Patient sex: M
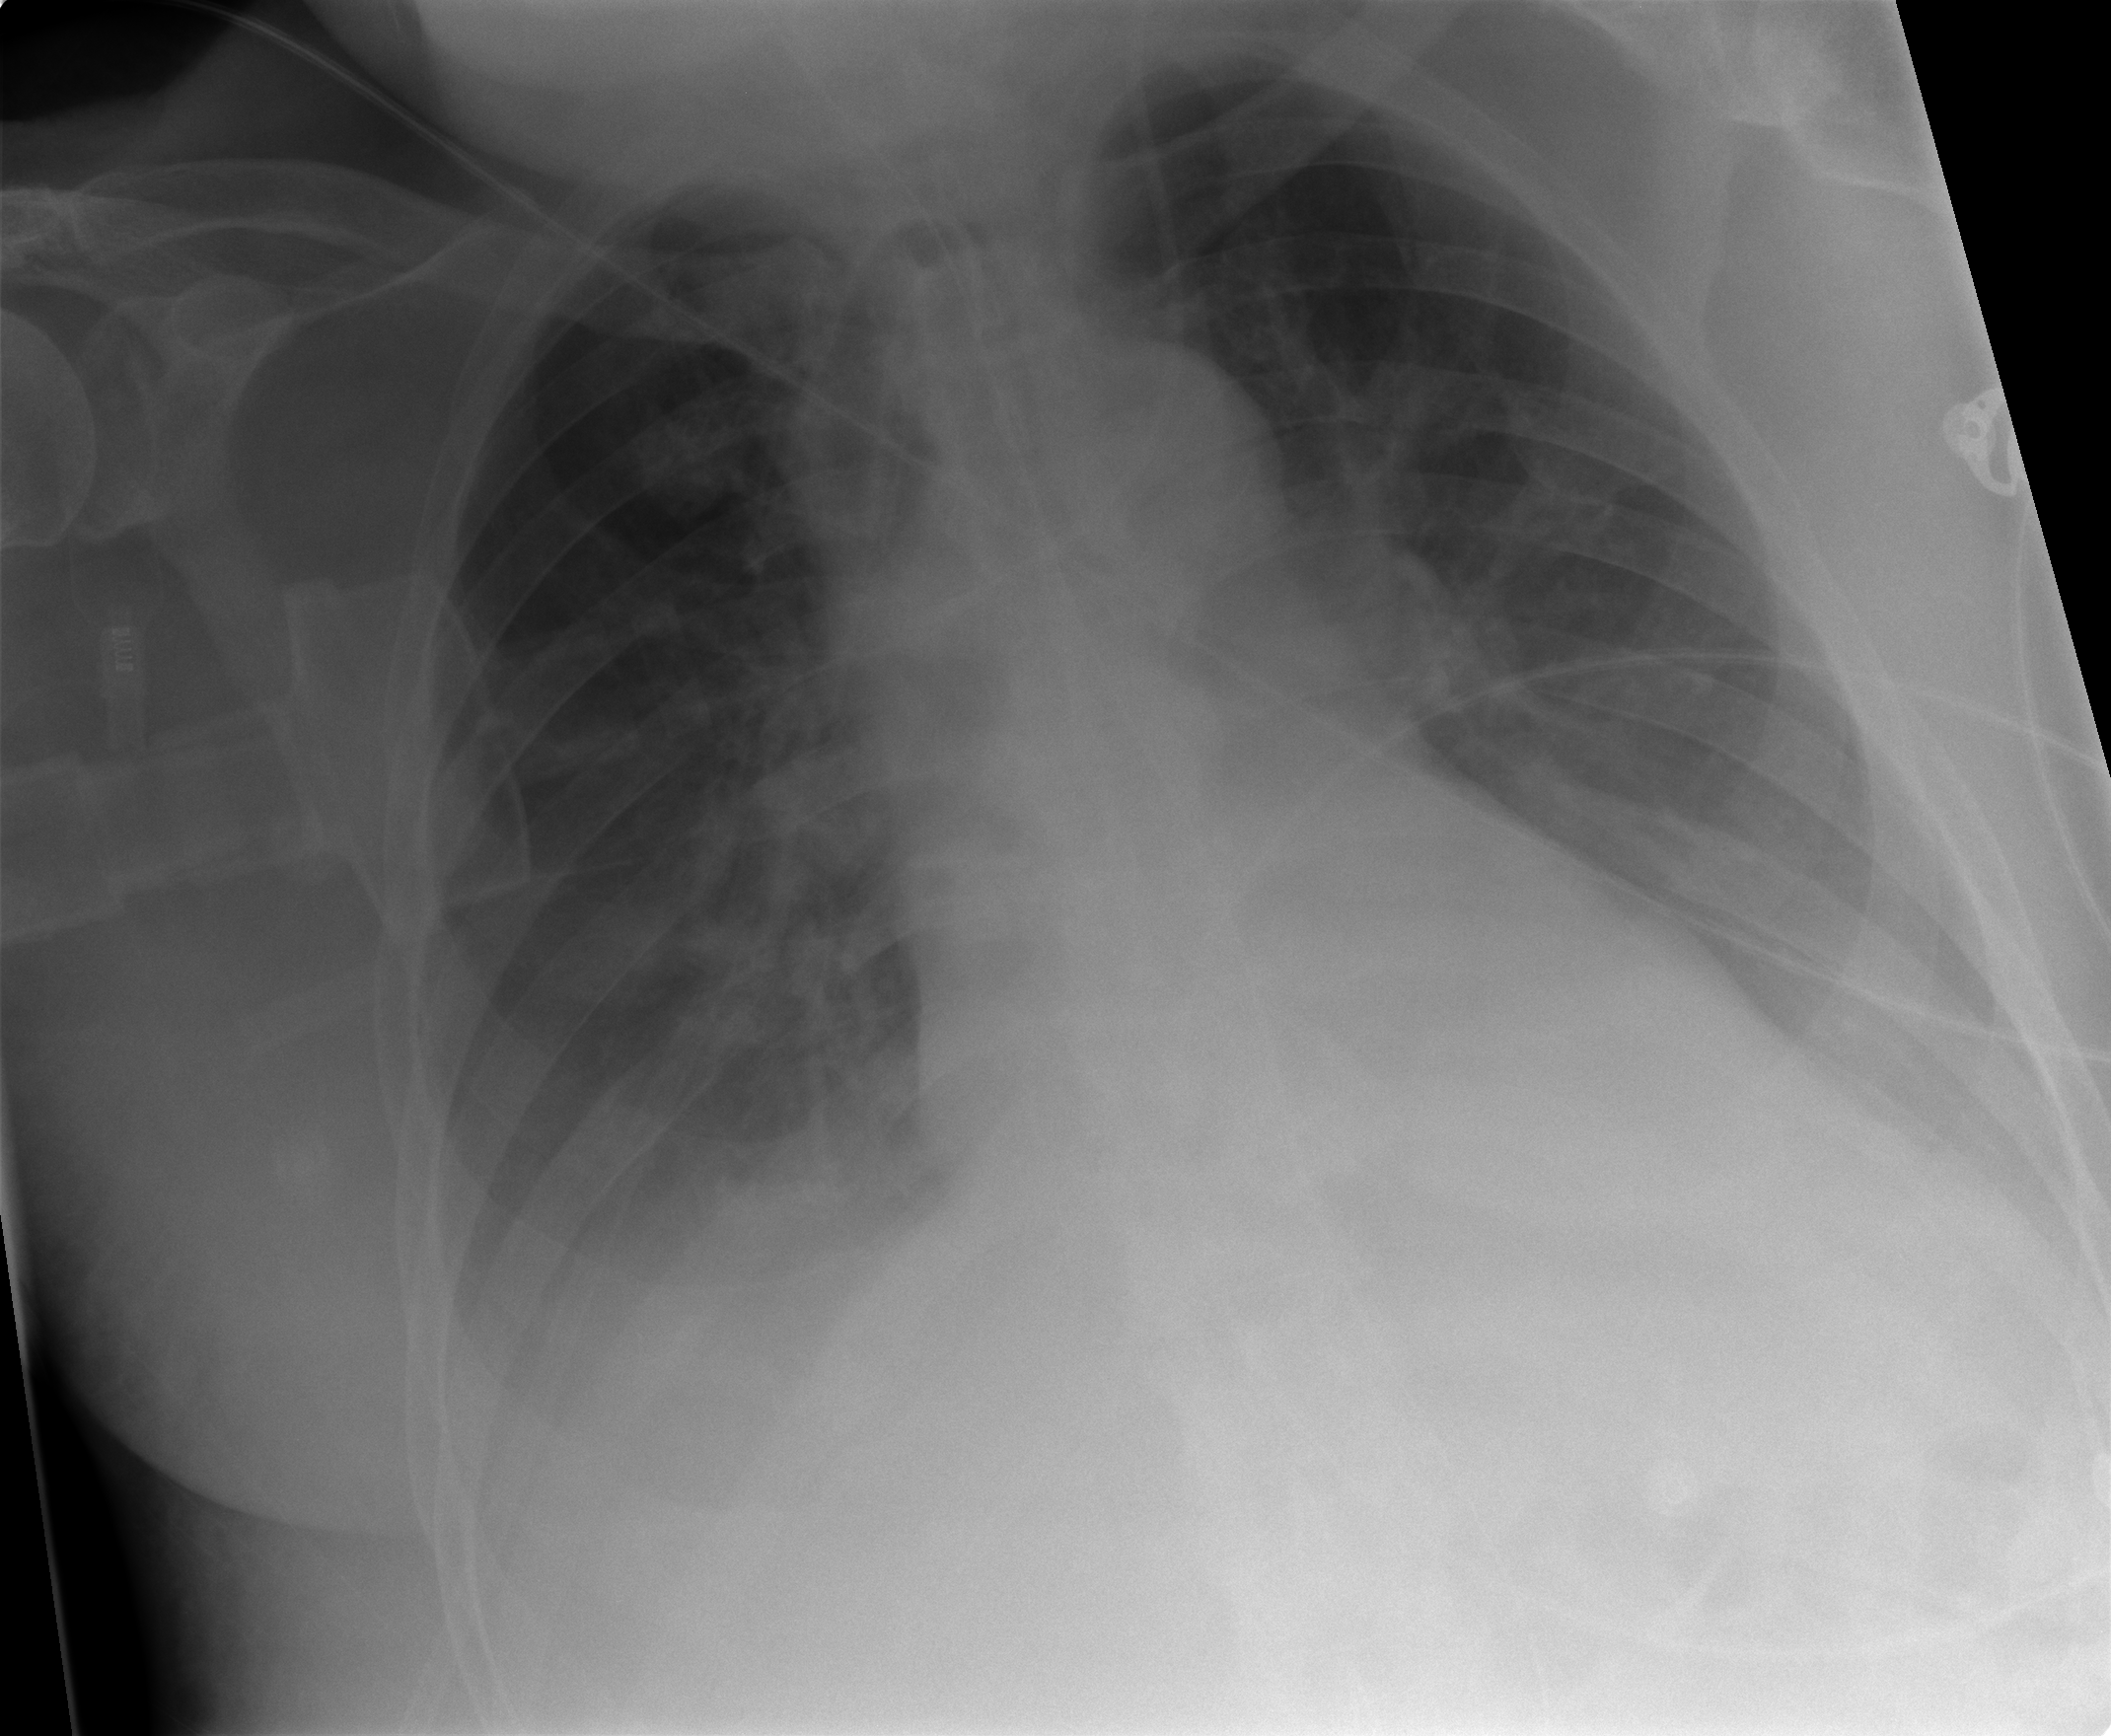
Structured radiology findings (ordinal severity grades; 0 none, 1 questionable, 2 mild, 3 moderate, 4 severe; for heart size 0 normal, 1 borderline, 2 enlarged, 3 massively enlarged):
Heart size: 1
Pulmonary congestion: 1
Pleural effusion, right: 2
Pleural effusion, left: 2
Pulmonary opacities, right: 0
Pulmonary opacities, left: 0
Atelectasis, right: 1
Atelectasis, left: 1